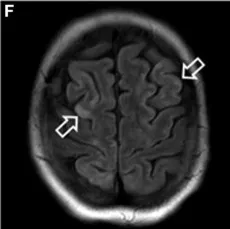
MRI images of brain.FLAIR is showing multiple hyperintensities consistent with small areas of brain injury (open white arrows).
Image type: radiology (mri)